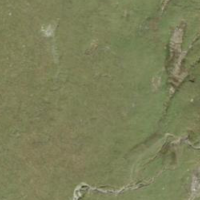
EUNIS habitat code: 26
Species observed at this site:
Lasiocampa quercus